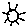
Label: sun